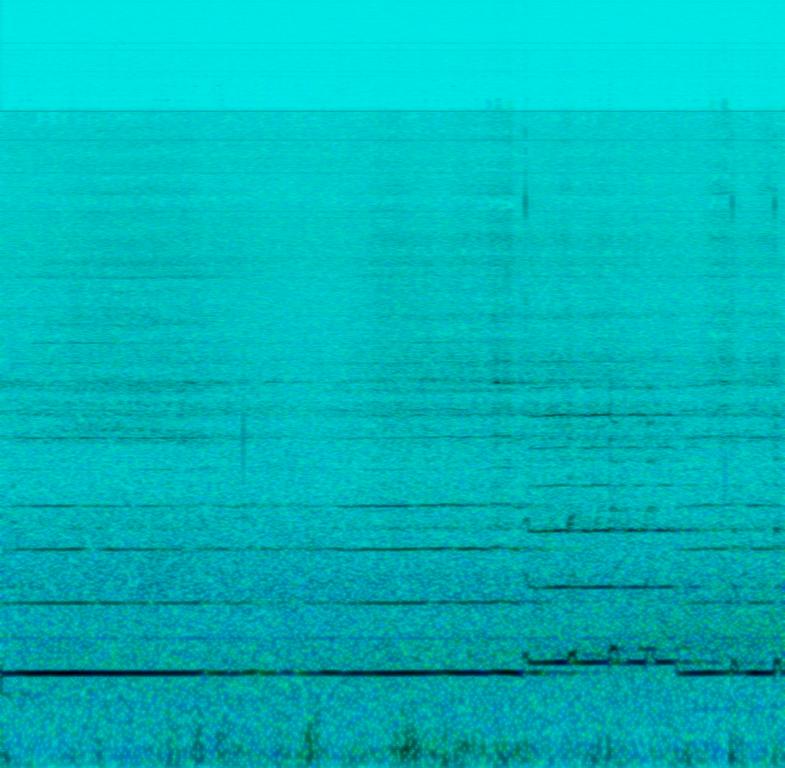
This is an instrumental flute piece. The flute is playing a solo while ambient samples of the wind and the birds singing can be heard in the background. There is also a very faint clattering bell-like percussion that can be heard. The piece is very relaxing. It could be used in a meditation video. It could also be used during the scenery shots in the soundtrack of a documentary.